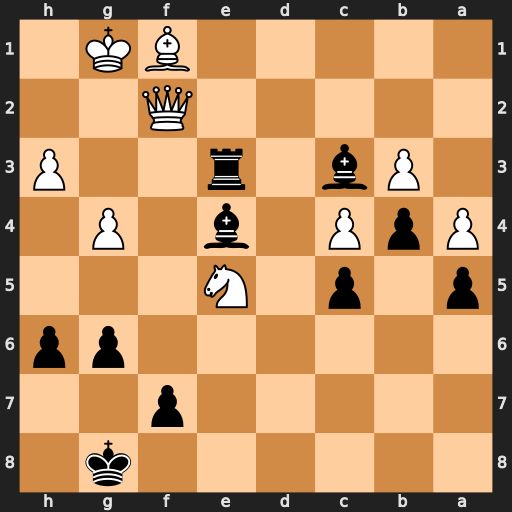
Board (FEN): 6k1/5p2/6pp/p1p1N3/PpP1b1P1/1Pb1r2P/5Q2/5BK1
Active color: b
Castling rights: -
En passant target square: -
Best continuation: Bxe5 Qxe3 Bd4 Qxd4 cxd4